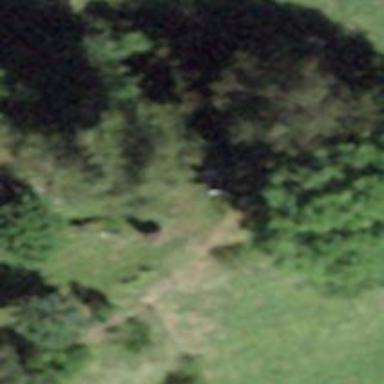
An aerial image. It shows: Single tag "natural: tree."